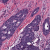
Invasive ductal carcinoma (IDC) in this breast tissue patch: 0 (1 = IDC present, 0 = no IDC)